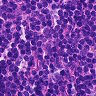
Metastatic tissue present: no